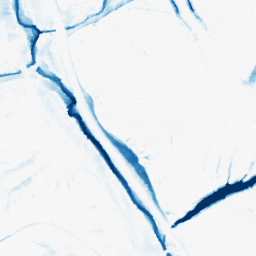
Category: morphological
Decomposition family: morphological
Decomposition parameters: operation: closing
size: 10
Upsampling method: quintic
Upsampling parameters: scale: 4
Upsampling scale: 4